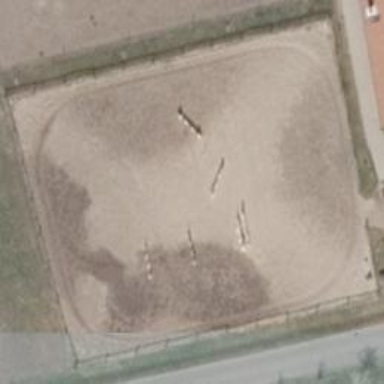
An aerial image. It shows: Equestrian pitch for leisure land use.